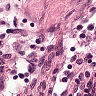
Metastatic tissue present: no